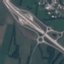
Land use / land cover class: Highway